Question: I'm currently using <URL> to rebuild and restart the webserver on every change of any of the source files in my project.
It works ok. However, after some time files are created at pkg directory. This causes the refresh does not happens anymore, and the reason is instead of getting the source files (.go files) to build the binary, it gets the .a files. How can I avoid this feature?
File: runner.conf at the same level of main.go
'''
root: .
tmp_path: ./tmp
build_name: bin/app.bin
build_log: runner-build-errors.log
valid_ext: .go, .tpl, .tmpl, .html
build_delay: 600
colors: 1
log_color_main: cyan
log_color_build: yellow
log_color_runner: green
log_color_watcher: magenta
log_color_app:
ignore_dirs: ./pkg
'''
Is not working at all:
'''
13:39:48 watcher | Watching .
13:39:48 watcher | Watching bin
13:39:48 watcher | Watching pkg
13:39:48 watcher | Watching pkg/darwin_amd64
13:39:48 watcher | Watching public
13:39:48 watcher | Watching src
13:39:48 watcher | Watching src/site.org
13:39:48 watcher | Watching src/site.org/application
13:39:48 watcher | Watching src/site.org/application/controllers
13:39:48 watcher | Watching src/site.org/application/controllers/web
13:39:48 watcher | Watching src/site.org/system
'''
In the end, I was not able to make it work. However, I create a solution using this plugin:
<URL>
That tries to build on save, and I've created this build system (called GoLang):
'''
{
"shell_cmd": "sh /Users/acruz/go_projects/build_go.sh "$project_path"",
"working_dir": "${project_path}"
}
'''
And the file build_go.sh is:
'''
#!/bin/sh
echo "Removing PKG folder if exists"
rm -Rf pkg
echo "Building application"
go build -o bin/app.bin main.go
echo "Killing application"
killall app.bin
echo "Running application ./bin/app.bin"
echo ""
echo "Debug information:"
echo ""
./bin/app.bin
'''
One @TODO will be defining in the project configuration the name of the binary... but for me this works ok. One of the benefits of doing this is you don't have to add the -a flag, which will make slow the compilation process, and the debug information will be showed just there in the build window...

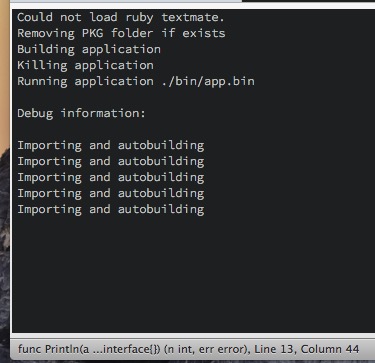
Answer: You can change $GOPATH/src/github.com/pilu/fresh/runner/build.go#L13
'''
cmd := exec.Command("go", "build", "-o", buildPath(), root())
'''
to be
'''
cmd := exec.Command("go", "build", "-a", "-o", buildPath(), root())
'''
and then
'''
go install -a github.com/pilu/fresh
'''
flag -a force recompiling of .a files